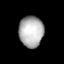
Tissue: prostate
Cell type: B cells
Senescence score: 0.2514
Nuclear area (px): 748
Mean DAPI intensity: 176.19